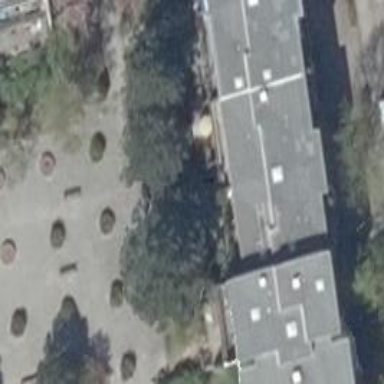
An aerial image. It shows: Apartment building with flat roof.